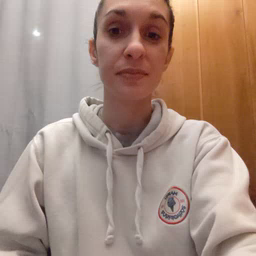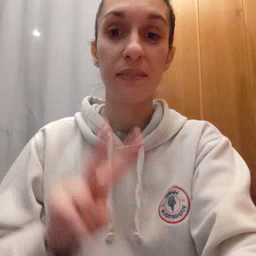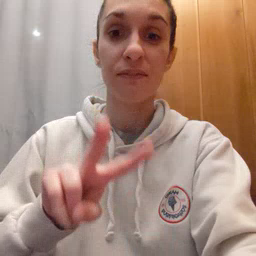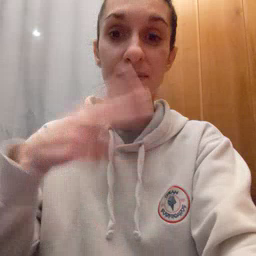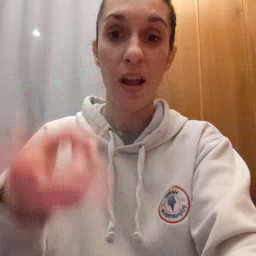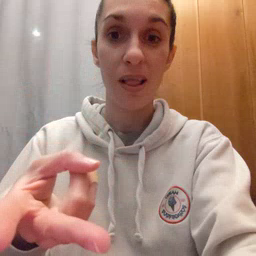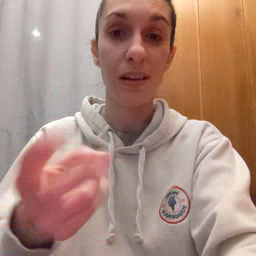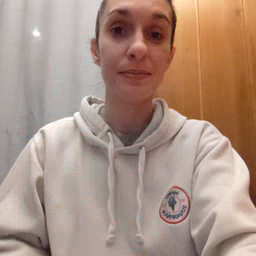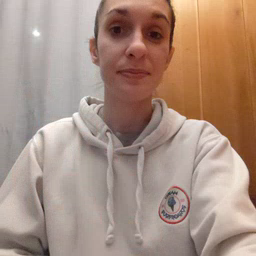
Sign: fall